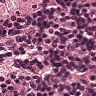
Metastatic tissue present: no